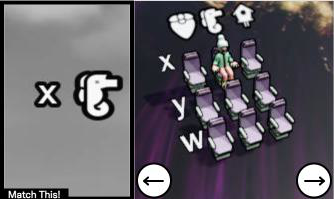
Task: seats
Answer: yes